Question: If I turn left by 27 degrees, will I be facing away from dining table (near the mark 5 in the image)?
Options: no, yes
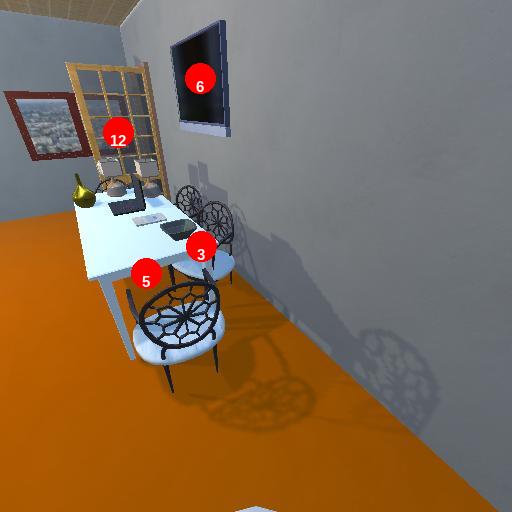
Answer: no